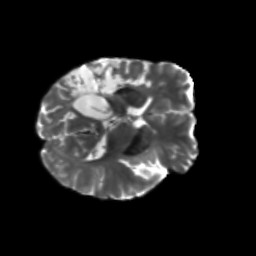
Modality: T2w
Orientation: axial
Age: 62
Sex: female
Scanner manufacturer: siemens
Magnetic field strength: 3 T
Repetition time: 5.25 s
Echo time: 0.08 s